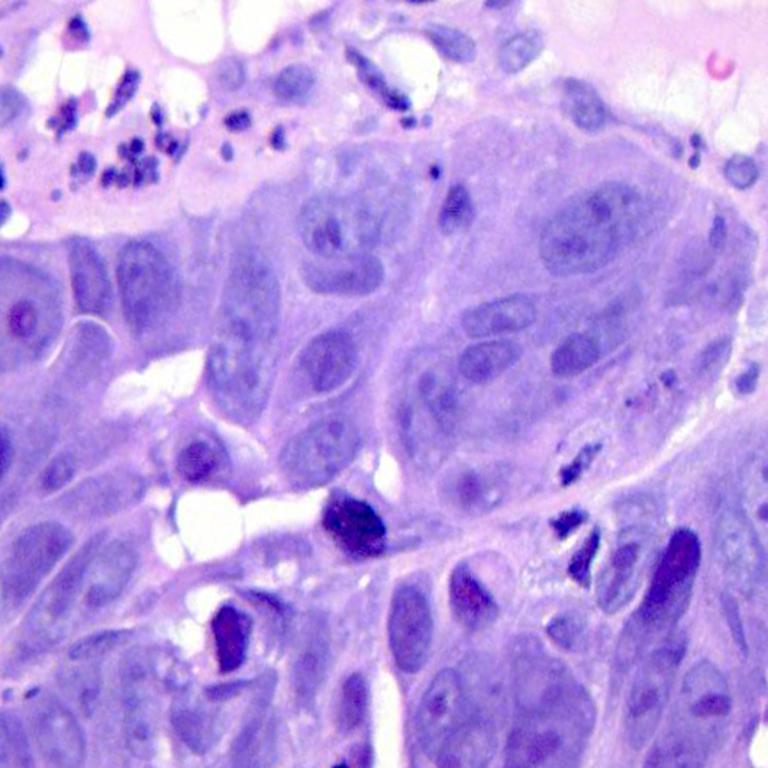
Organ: colon
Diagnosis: adenocarcinomas